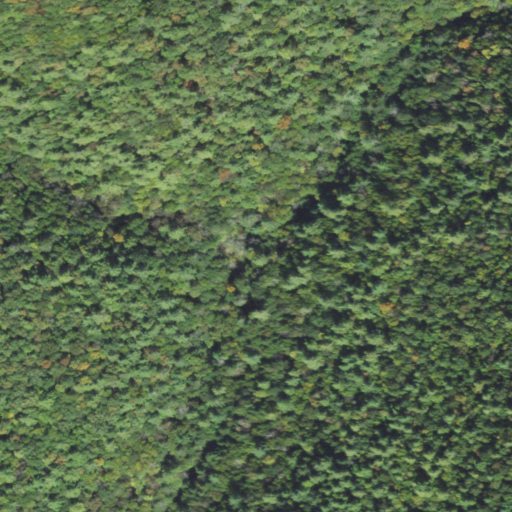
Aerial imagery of valley in Pennsylvania named Watt Hollow containing mixed forest, evergreen forest, and deciduous forest